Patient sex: M
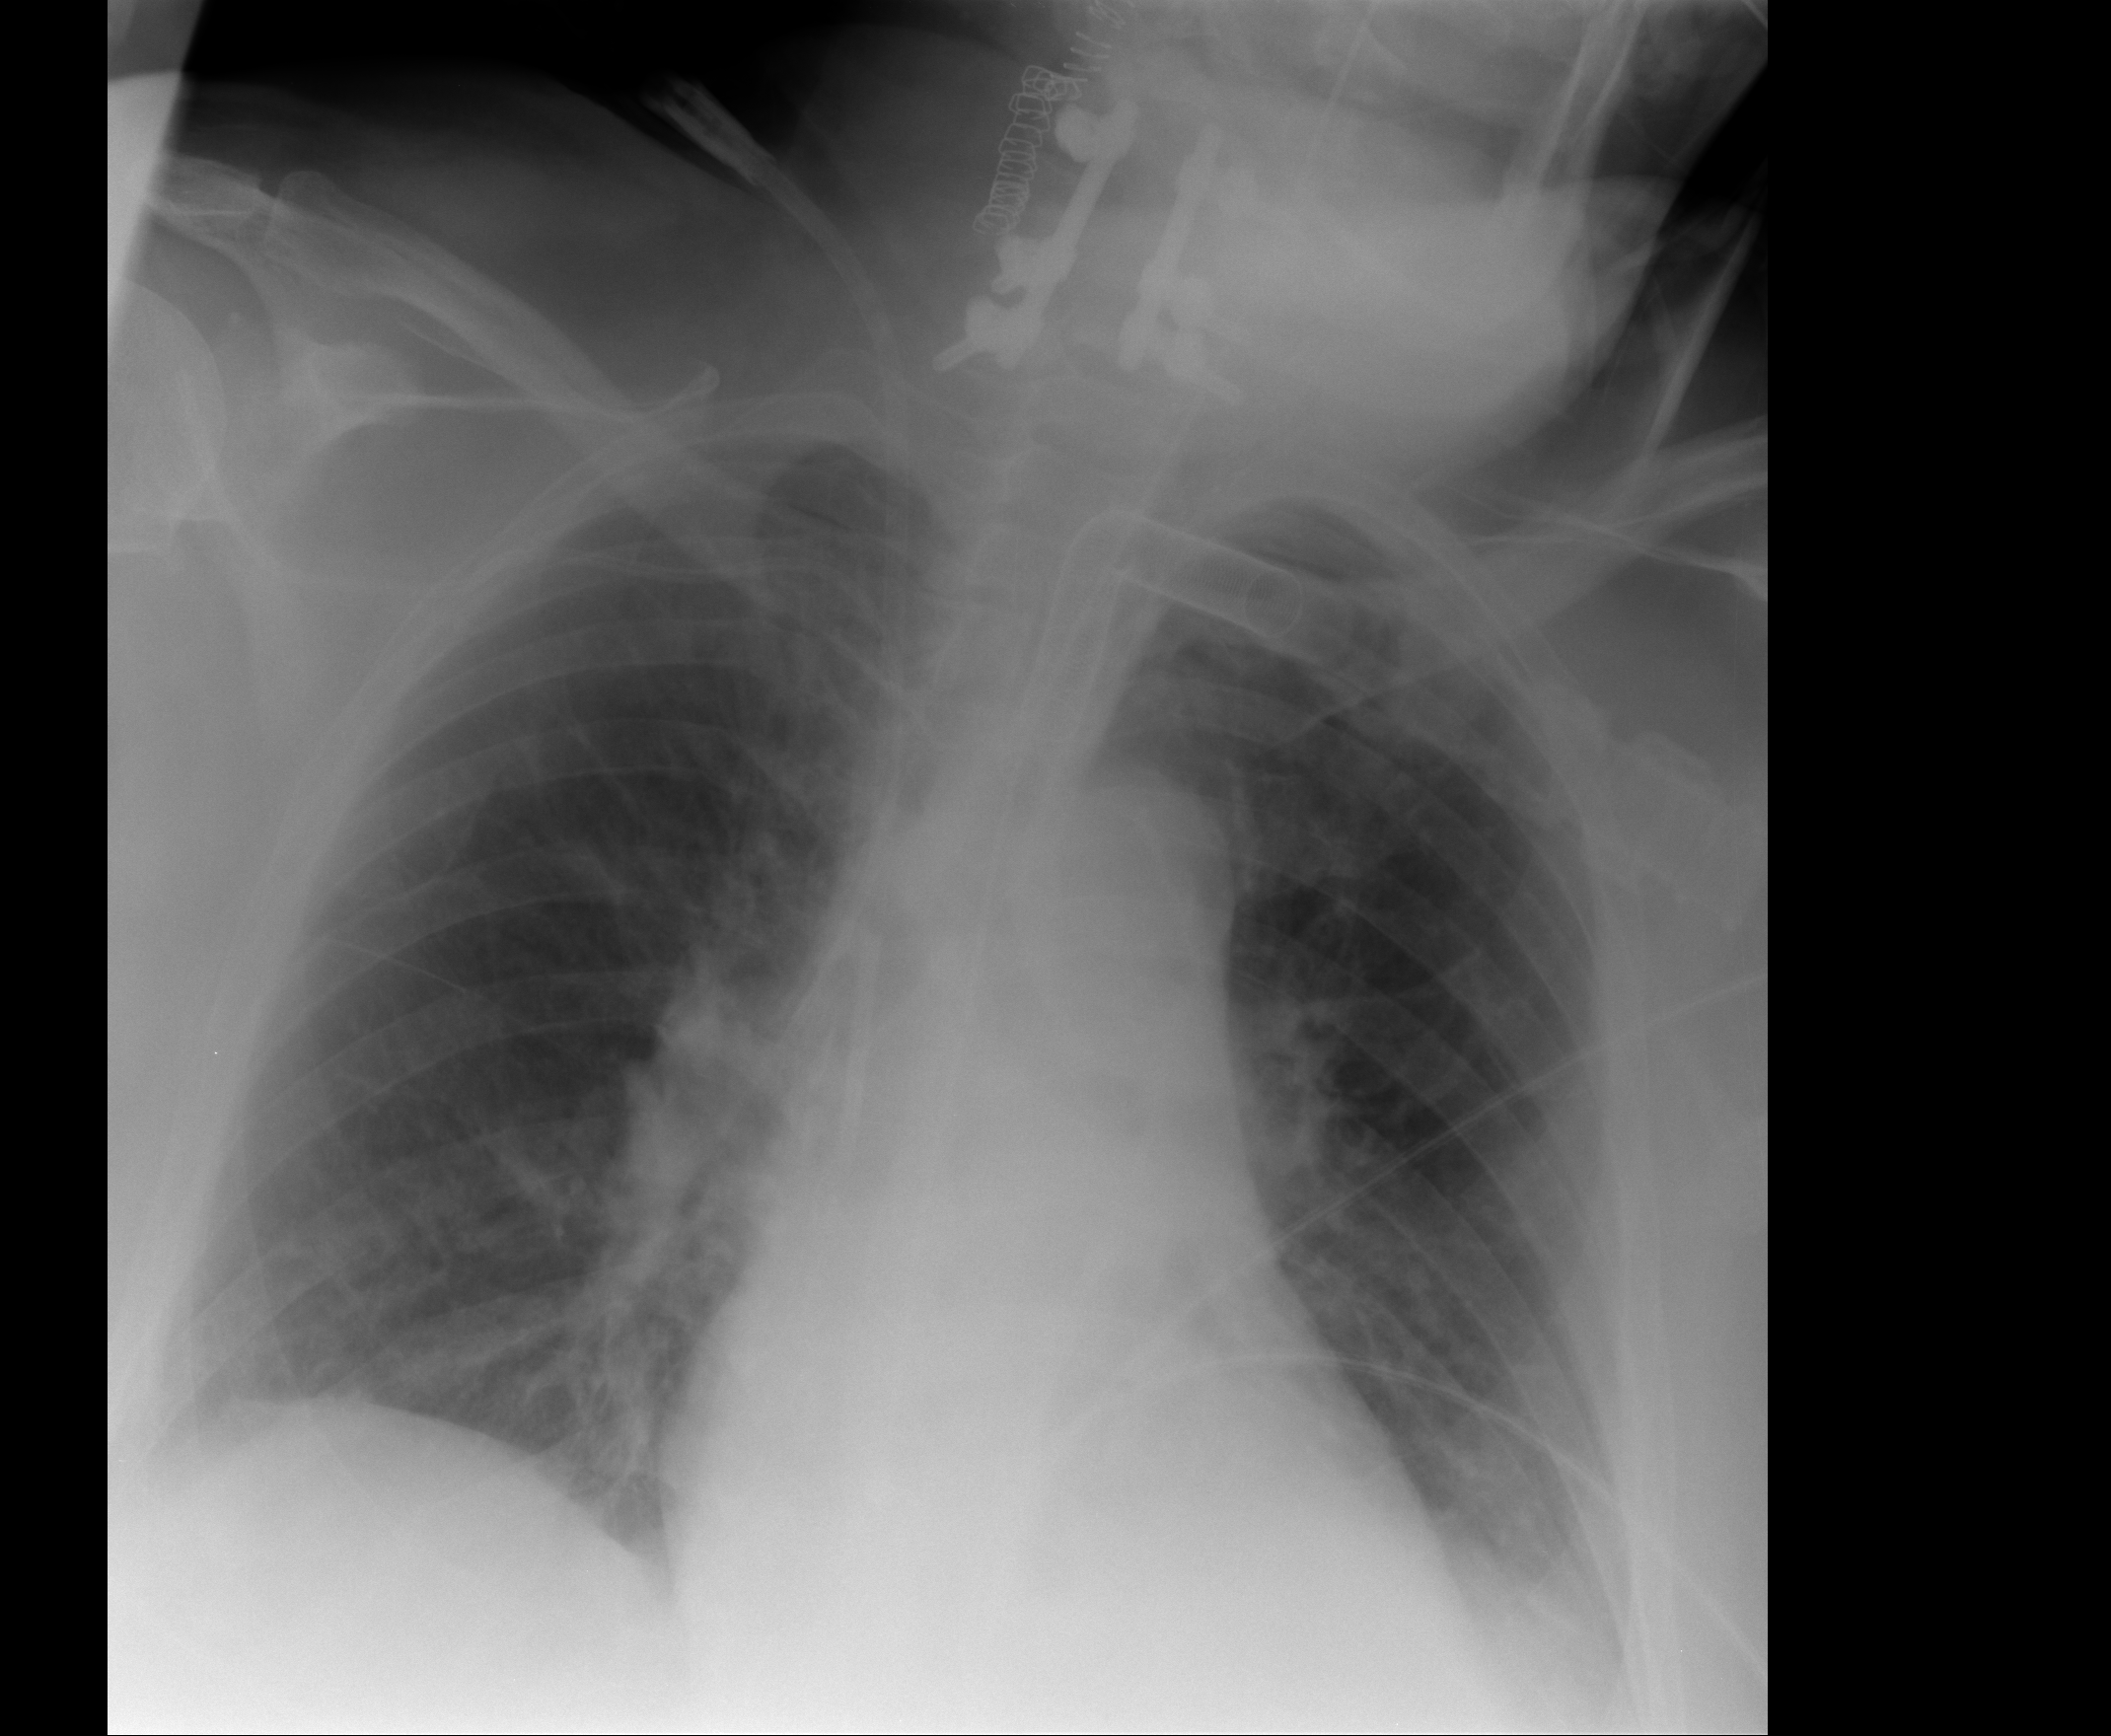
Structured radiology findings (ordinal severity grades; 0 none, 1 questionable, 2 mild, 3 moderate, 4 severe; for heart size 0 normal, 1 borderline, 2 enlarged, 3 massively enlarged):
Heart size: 0
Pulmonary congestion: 2
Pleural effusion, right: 0
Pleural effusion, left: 2
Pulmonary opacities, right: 0
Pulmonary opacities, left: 0
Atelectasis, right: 2
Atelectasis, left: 0